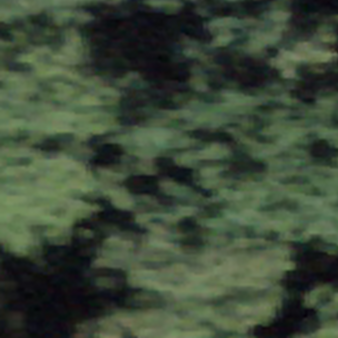
Label: other